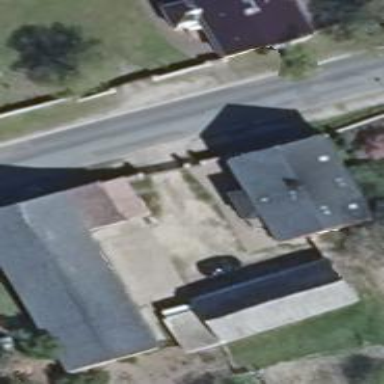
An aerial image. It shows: Shed.